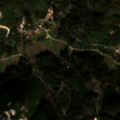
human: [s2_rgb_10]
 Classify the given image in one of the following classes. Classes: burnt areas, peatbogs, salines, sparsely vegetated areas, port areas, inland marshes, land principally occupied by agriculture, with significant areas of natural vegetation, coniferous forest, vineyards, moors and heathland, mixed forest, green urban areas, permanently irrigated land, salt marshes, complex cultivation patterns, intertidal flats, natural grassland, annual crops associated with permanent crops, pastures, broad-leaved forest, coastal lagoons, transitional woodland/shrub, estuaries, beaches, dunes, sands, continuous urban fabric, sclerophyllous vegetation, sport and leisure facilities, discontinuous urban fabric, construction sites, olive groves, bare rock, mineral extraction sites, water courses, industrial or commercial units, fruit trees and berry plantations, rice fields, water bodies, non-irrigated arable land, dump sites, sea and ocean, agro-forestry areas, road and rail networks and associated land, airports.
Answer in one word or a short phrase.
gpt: discontinuous urban fabric, annual crops associated with permanent crops, broad-leaved forest, mixed forest, sclerophyllous vegetation, transitional woodland/shrub